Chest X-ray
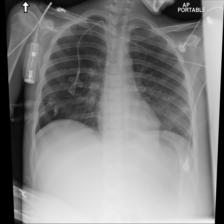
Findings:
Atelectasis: negative
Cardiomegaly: negative
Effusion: negative
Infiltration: negative
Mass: negative
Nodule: negative
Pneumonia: negative
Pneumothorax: negative
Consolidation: negative
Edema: negative
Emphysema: negative
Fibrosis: negative
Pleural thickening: negative
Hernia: negative